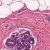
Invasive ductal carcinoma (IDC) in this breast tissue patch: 0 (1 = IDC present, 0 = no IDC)